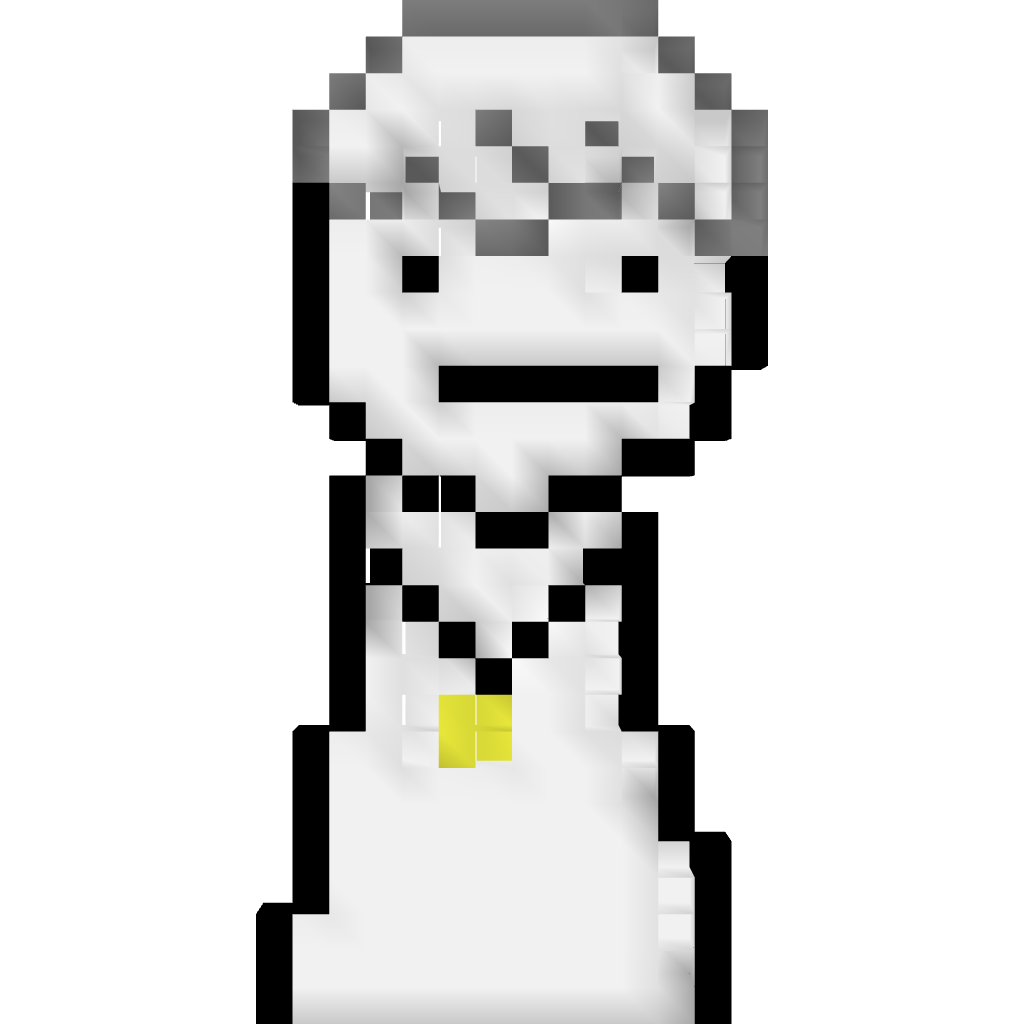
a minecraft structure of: i like trains cool bad low quality